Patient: sex M, age 62
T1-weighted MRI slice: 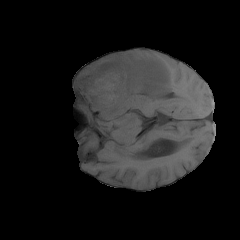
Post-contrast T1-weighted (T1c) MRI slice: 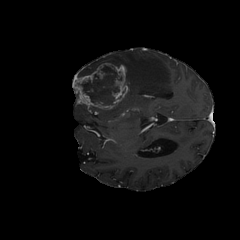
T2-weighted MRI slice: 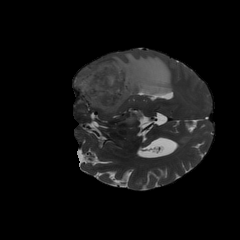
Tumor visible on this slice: yes
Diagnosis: Glioblastoma, IDH-wildtype
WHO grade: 4